Question: I'm using Guava Cache lib ,and i wanna check the statistics of the cache here is my code :
'''
refreshCache = CacheBuilder.newBuilder()
.refreshAfterWrite(1, TimeUnit.MINUTES)
.maximumSize(5)
.recordStats()
.build(
new CacheLoader<String, Map<String,Object>>() {
public Map<String,Object> load(String key) throws Exception {
loader();
}
});
stats = refreshCache.stats();
delta = refreshCache.stats()
.minus(stats);
}
logger.info("Stats:{}",stats);
logger.info("delta:{}",delta);
'''
i've called 'recordeStats()' to active the Stats , but when i print the stats , it's all 0 .
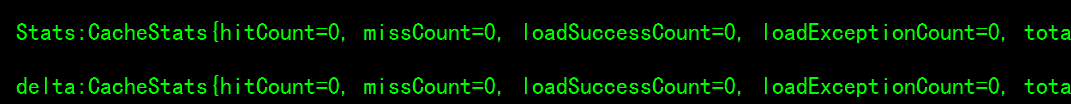
Answer: According to JavaDoc:
Cache statistics are incremented according to the following rules:
- - - - - - - -
A lookup is specifically defined as an invocation of one of the methods LoadingCache.get(Object), LoadingCache.getUnchecked(Object), Cache.get(Object, Callable), or LoadingCache.getAll(Iterable).